Aerial crown-view tile of a tropical tree (Barro Colorado Island, Panama), acquired 20240716:
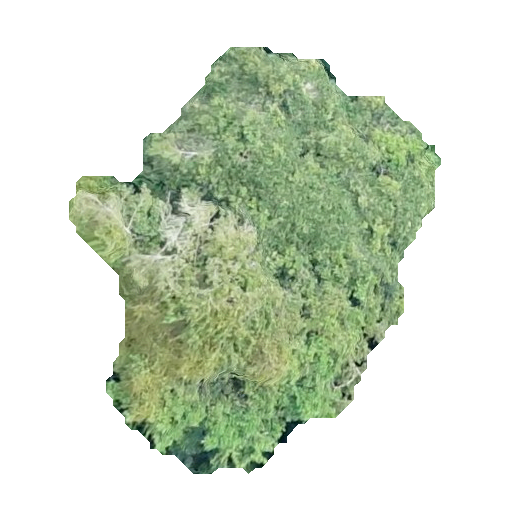
Species: Prioria copaifera
GBIF accepted scientific name: Prioria copaifera
Crown area: 158.569 m²